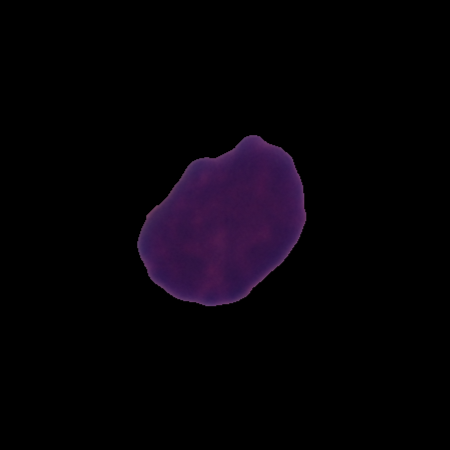
Label: healthy